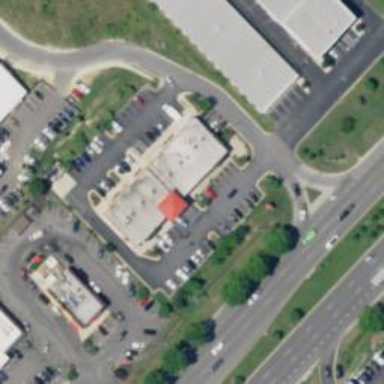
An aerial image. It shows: Convenience shop.